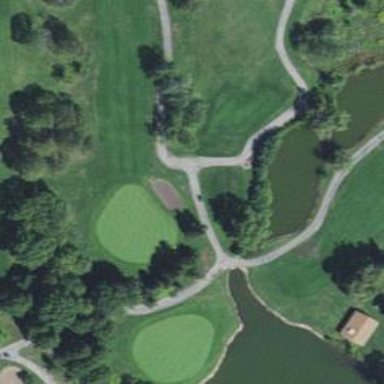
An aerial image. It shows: Service road used as golf cart path.